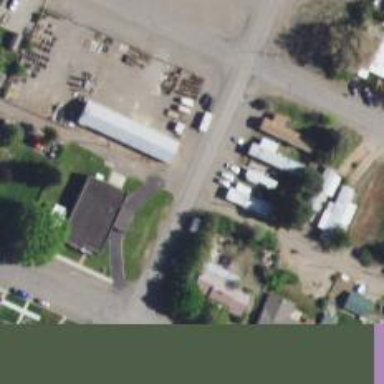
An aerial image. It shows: Alleyway designated as service road.